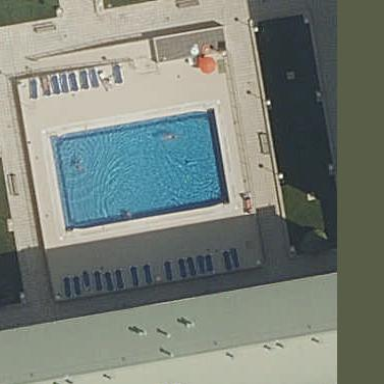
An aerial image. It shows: Swimming pool located in leisure land.